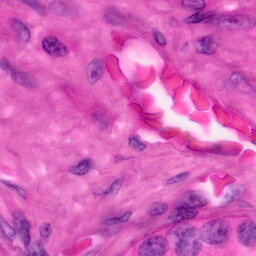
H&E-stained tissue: Pancreatic